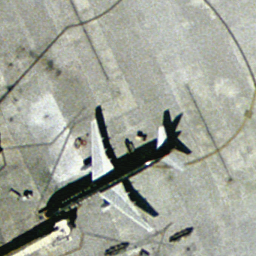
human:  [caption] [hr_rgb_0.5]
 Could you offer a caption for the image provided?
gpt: There is a black airplane at the airport .

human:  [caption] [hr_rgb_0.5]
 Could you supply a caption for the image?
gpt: One airplane with black fuselage is stopped at the airport with some luggage cars beside it .

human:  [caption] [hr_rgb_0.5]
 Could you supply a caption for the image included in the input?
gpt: A black airplane is stopped at the airport .

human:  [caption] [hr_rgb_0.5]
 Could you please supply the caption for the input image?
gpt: An airplane with black fuselage is stopped at the airport .

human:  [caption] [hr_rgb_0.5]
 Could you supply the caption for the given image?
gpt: One black airplane is stopped at the airport .